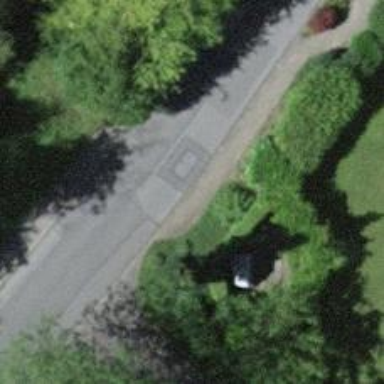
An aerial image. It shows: Kerb barrier.